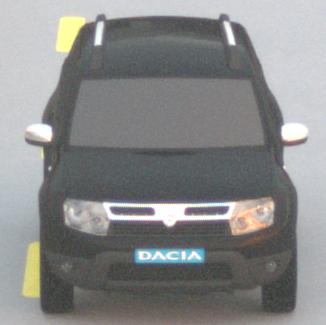
Make: Dacia
Model: Duster dCi 110 FAP
Detailed model: Duster (I)
Model produced from: 2010/06
Model produced until: 2013/11
Doors: 5
Color: black
Road condition: dry road
Daytime: sunrise or sunset
Contrast: medium contrast